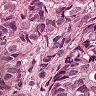
Metastatic tissue present: yes